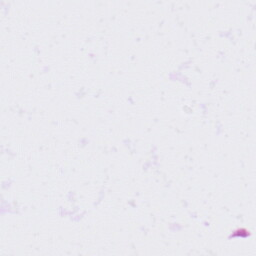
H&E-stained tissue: Lung